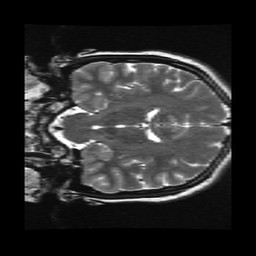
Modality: T2w
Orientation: coronal
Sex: female
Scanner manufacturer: ge
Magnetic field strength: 3 T
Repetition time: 5 s
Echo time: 0.1017 s